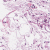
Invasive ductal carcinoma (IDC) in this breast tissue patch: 0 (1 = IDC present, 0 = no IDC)